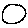
Label: circle